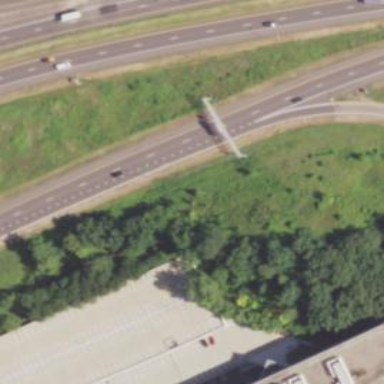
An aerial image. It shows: Motorway junction.